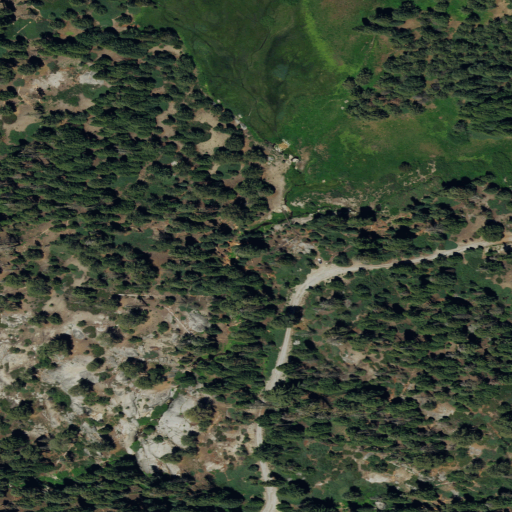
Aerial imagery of plain(s) in California named Ross Meadow containing evergreen forest, herbaceous wetlands, shrub, and woody wetlands